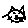
Label: cat